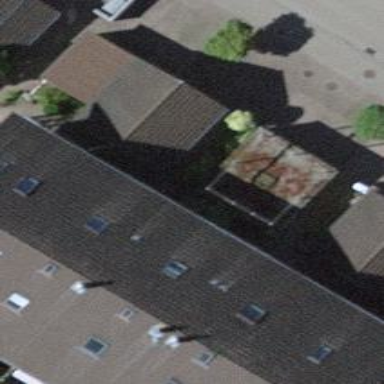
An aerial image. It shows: Garage.